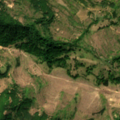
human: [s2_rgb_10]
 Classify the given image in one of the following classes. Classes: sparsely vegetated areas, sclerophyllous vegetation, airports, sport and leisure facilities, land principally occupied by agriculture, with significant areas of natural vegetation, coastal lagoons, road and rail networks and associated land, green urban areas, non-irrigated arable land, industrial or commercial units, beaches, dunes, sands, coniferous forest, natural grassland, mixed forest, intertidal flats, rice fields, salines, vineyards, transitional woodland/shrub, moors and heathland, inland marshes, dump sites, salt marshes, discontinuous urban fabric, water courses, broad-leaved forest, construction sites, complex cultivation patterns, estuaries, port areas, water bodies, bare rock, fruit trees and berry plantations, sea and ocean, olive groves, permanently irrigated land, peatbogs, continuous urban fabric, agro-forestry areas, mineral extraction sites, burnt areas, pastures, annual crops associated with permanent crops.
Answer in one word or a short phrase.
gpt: pastures, land principally occupied by agriculture, with significant areas of natural vegetation, broad-leaved forest, natural grassland, transitional woodland/shrub, sparsely vegetated areas